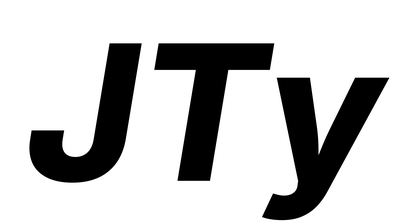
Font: Inter-Italic_ExtraBold_Italic